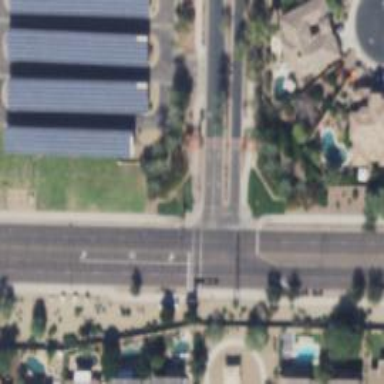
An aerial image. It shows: Solid stop line on the road.